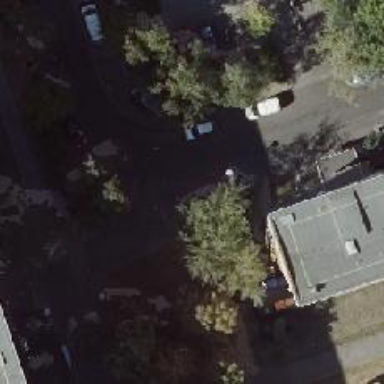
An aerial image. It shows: Asphalt sidewalk along the footway.